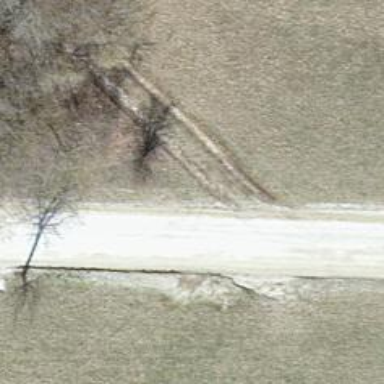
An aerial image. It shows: Tertiary road with fine gravel surface and grade 2 tracktype.